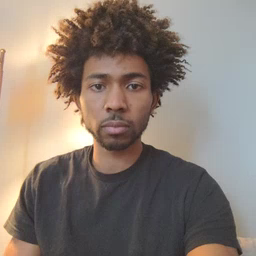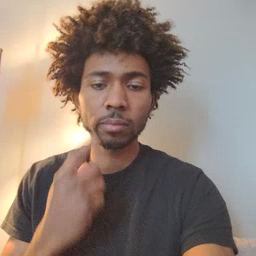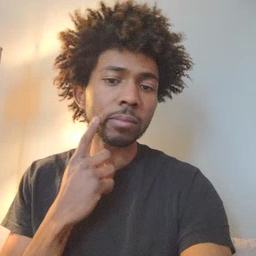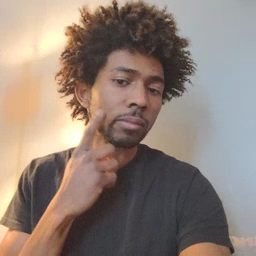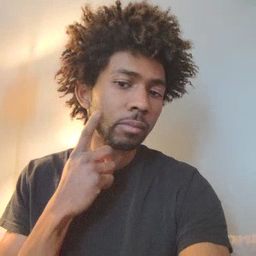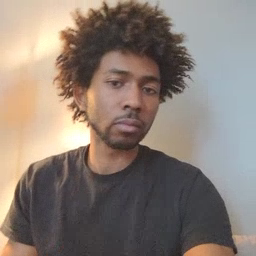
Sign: cheek